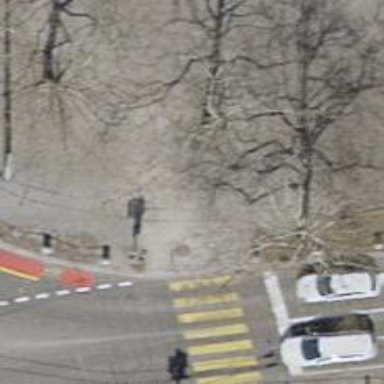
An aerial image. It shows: Tree-lined avenue.